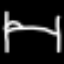
Label: bed